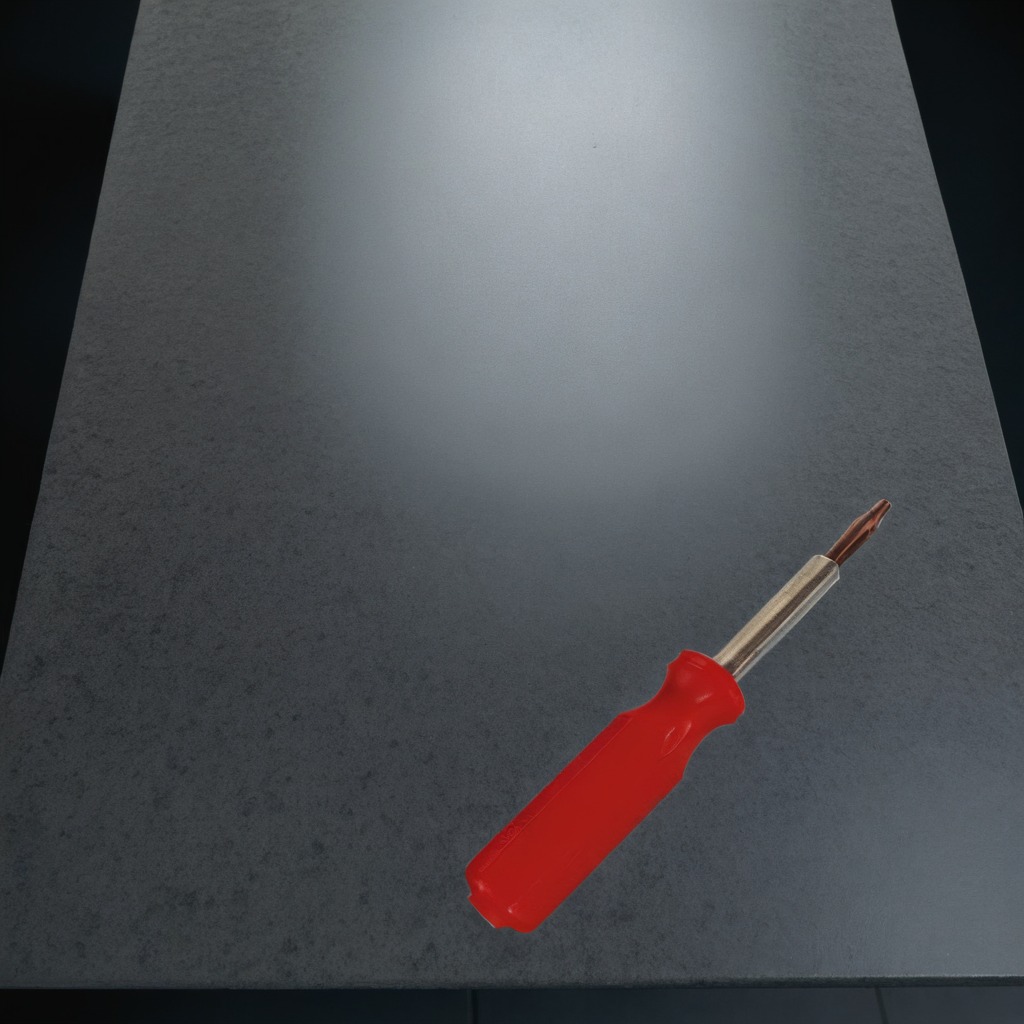
A screwdriver is lying on a clean granite table inside a workshop at night.